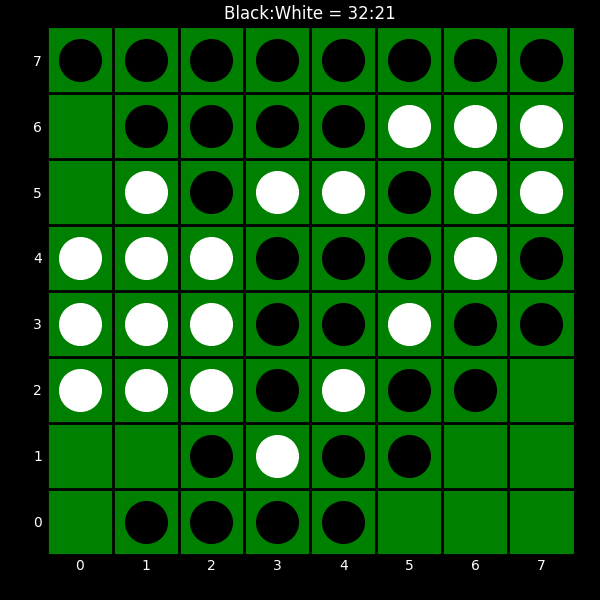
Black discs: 32
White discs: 21